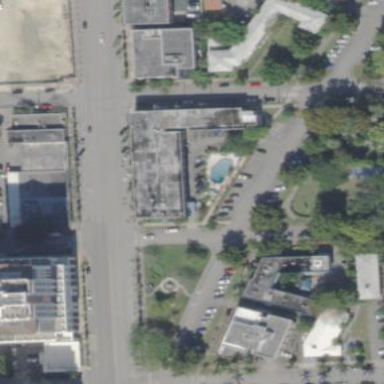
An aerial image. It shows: Hotel building.